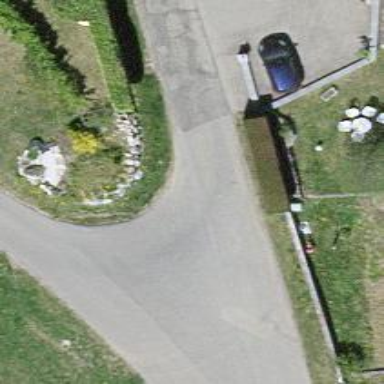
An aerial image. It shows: Paved residential road.